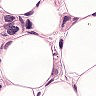
Metastatic tissue present: yes